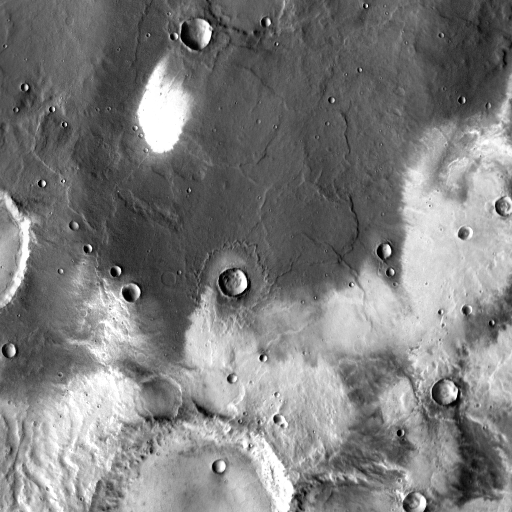
Crater classes present: Background, Other, Layered, Buried, Secondary